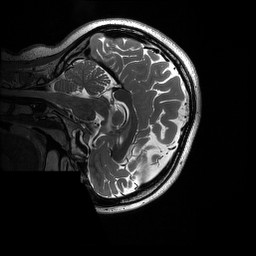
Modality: T2w
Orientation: sagittal
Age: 20
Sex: female